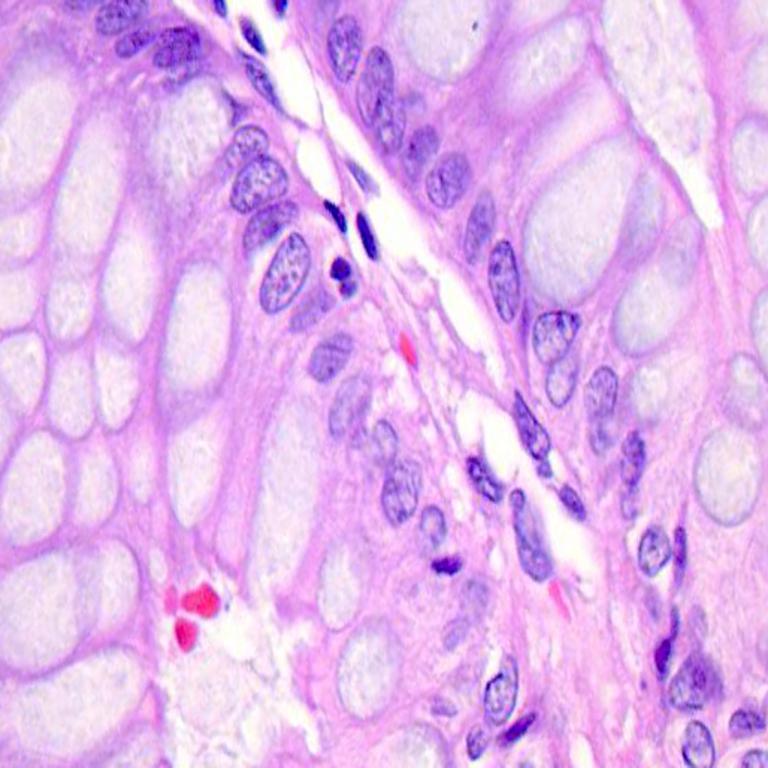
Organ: colon
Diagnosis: benign